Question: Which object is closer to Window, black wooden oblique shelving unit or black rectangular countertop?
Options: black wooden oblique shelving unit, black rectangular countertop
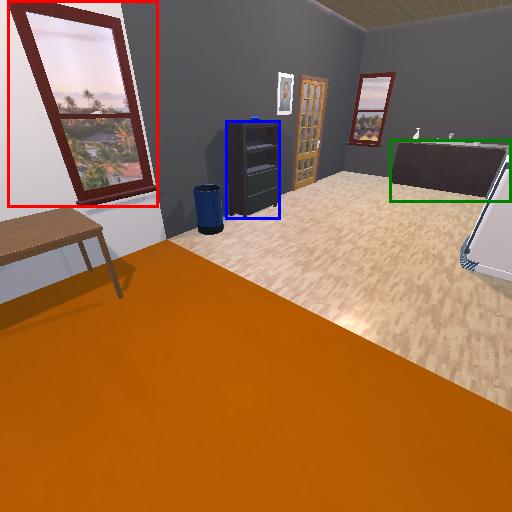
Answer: black wooden oblique shelving unit